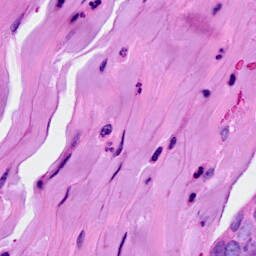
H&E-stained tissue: Breast